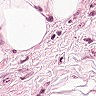
Metastatic tissue present: yes